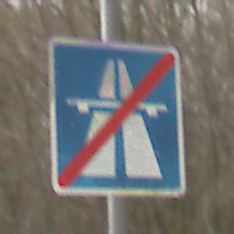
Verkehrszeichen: EndeAutbahn
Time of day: MorningAfternoon
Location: Outdoor (Nature)
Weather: PartlyCloudy
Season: Winter
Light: Natural